Question: There is a webview I disabled the scrolling. And it is equal to the width of the android phone screen size.
The problem is the content in the webview is not auto resize but display outside of the webview (as I disable the scrolling, but the webview size is not "exactly" the screen width) , you may have a look at screenshot
I already add
'''
<meta name='viewport' content='width=device-width, initial-scale=1.0, maximum-scale=1.0'>
'''
and
'''
newsContent.getSettings().setUseWideViewPort(true);
newsContent.getSettings().setLoadWithOverviewMode(true);
'''
but still not work. Thanks.

Webview XML:
'''
<WebView
android:id="@+id/newsContent"
android:layout_width="match_parent"
android:layout_height="match_parent"
android:layout_marginBottom="5dp"
android:background="#ffffff" />
'''
Webview JAVA:
'''
StringBuilder sb = new StringBuilder();
sb.append("<HTML><HEAD><meta name='viewport' content='width=device-width, initial-scale=1.0, maximum-scale=1.0'><LINK href="news.css" type="text/css" rel="stylesheet"/><script src="jquery-1.10.2.js" type="text/javascript"></script></HEAD><body>");
sb.append(newsItem.description.toString());
sb.append("<script>$('img').on('click', function() {app.zoom($(this).attr('src'));});</script></body></HTML>");
if(Build.VERSION.SDK_INT >= Build.VERSION_CODES.JELLY_BEAN){
newsContent.getSettings().setAllowUniversalAccessFromFileURLs(true);
newsContent.getSettings().setAllowFileAccessFromFileURLs(true);
}
newsContent.setWebChromeClient(new WebChromeClient());
newsContent.setWebViewClient(new WebViewClient());
newsContent.getSettings().setUseWideViewPort(true);
newsContent.getSettings().setLoadWithOverviewMode(true);
newsContent.getSettings().setJavaScriptEnabled(true);
newsContent.addJavascriptInterface(new WebViewJavaScriptInterface(), "app");
newsContent.loadDataWithBaseURL("file:///android_asset/", sb.toString(), "text/html", "utf-8", null);
newsContent.setOnTouchListener(new View.OnTouchListener() {
public boolean onTouch(View v, MotionEvent event) {
return (event.getAction() == MotionEvent.ACTION_MOVE);
}
});
newsContent.setVerticalScrollBarEnabled(false);
newsContent.setHorizontalScrollBarEnabled(false);
'''
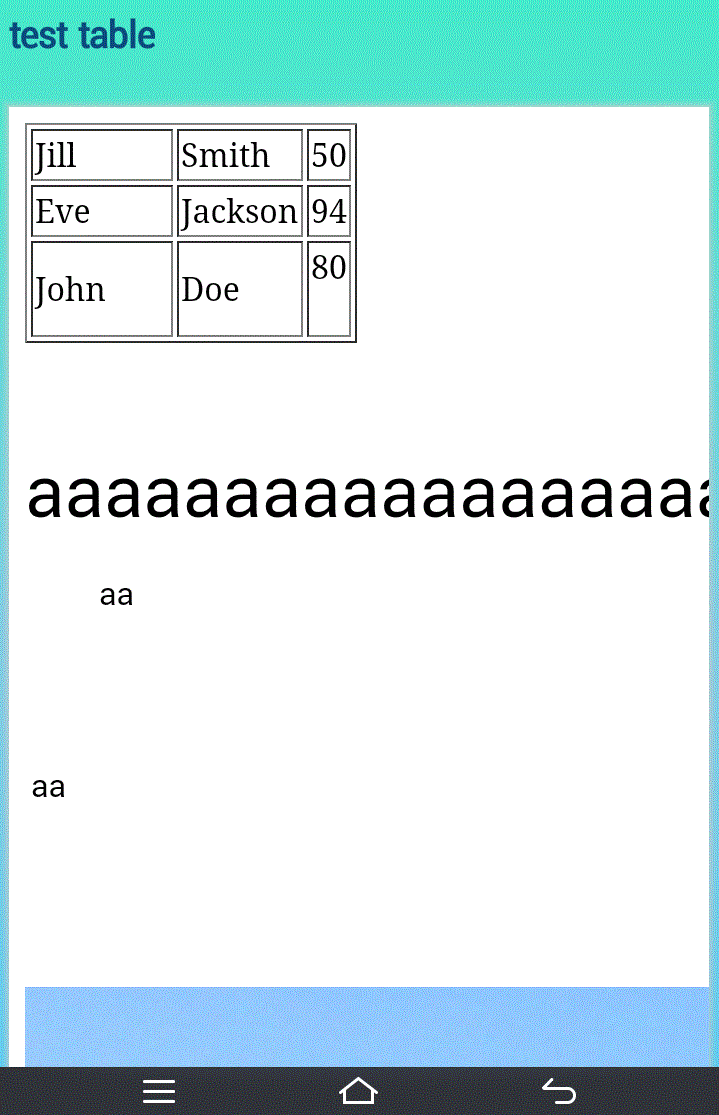
Answer: You seem to be doing something exceptional because I implemented a webview with no issues, as one of my first android projects a month ago.
- check xml height, width and layout type above webview- check that the URL site itself is not setup to do something funky. webview may be correct. I suggest retargeitng your webview to some site that you know works to test, like my Tumblr blog URL <URL>
XML
'''
<RelativeLayout xmlns:android="http://schemas.android.com/apk/res/android"
xmlns:tools="http://schemas.android.com/tools"
tools:context=".HomeFeed"
android:orientation="vertical"
android:layout_width="match_parent"
android:layout_height="match_parent"
<WebView
android:layout_width="wrap_content"
android:layout_height="wrap_content"
android:id="@+id/webview" >
</WebView>
</RelativeLayout>
'''
JAVA
'''
public class NewsFeed extends Activity {
private WebView mWebView;
@Override
protected void onCreate(Bundle savedInstanceState) {
super.onCreate(savedInstanceState);
setContentView(R.layout.activity_home_feed);
mWebView = (WebView) this.findViewById(R.id.webview);
mWebView.getSettings().setJavaScriptEnabled(true);
mWebView.loadUrl("http://sprocketblog.tumblr.com");
mWebView.setWebViewClient(new TumblrWebViewClient());
if (savedInstanceState == null)
}
//Keeps user in webview on multiple taps without shooting off to Chrome
private class TumblrWebViewClient extends WebViewClient {
@Override
public boolean shouldOverrideUrlLoading(WebView webview, String url) {
webview.loadUrl(url);
return true;
}
//On error shows HTML resource
@Override
public void onReceivedError (WebView view, int errorCode, String description, String failingUrl) {
mWebView.loadUrl("file:///android_asset/networkerror.html");
}
}
//Binds OS back button to webview
@Override
public boolean onKeyDown(int keyCode, KeyEvent event) {
// Check if the key event was the Back button and if there's history
if ((keyCode == KeyEvent.KEYCODE_BACK) && mWebView.canGoBack()) {
mWebView.goBack();
return true;
}
// If it wasn't the Back key or there's no web page history, bubble up to the default
// system behavior (probably exit the activity)
return super.onKeyDown(keyCode, event);
}
'''
}